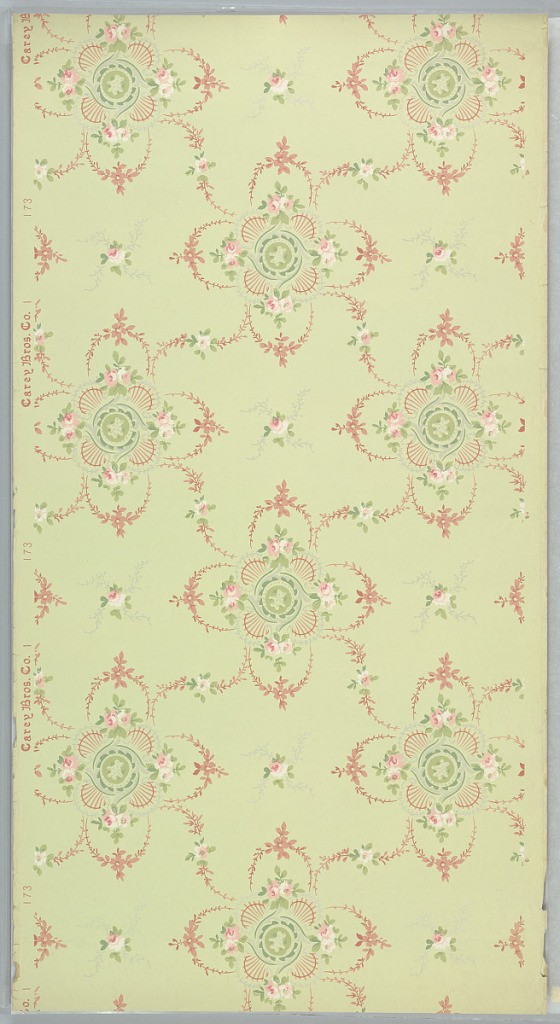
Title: Ceiling paper
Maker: Carey Bros. W.P. Mfg. Co., Philadelphia, Pennsylvania, founded 1882
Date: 1905–1915
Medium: Machine-printed paper, liquid mica
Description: Quatrefoil motifs composed of floral swags and trellis work, connected by foliate scrolls. A floral sprig centered in each void. Printed on light green ground.